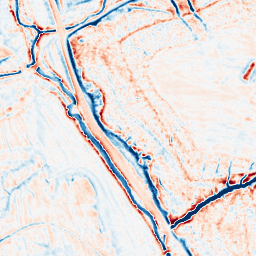
Category: multiscale
Decomposition family: dog_multiscale
Decomposition parameters: sigma_ratio: 1.4
n_scales: 5
base_sigma: 0.5
Upsampling method: bicubic
Upsampling parameters: scale: 4
Upsampling scale: 4